Aerial crown-view tile of a tropical tree (Barro Colorado Island, Panama), acquired 20240813:
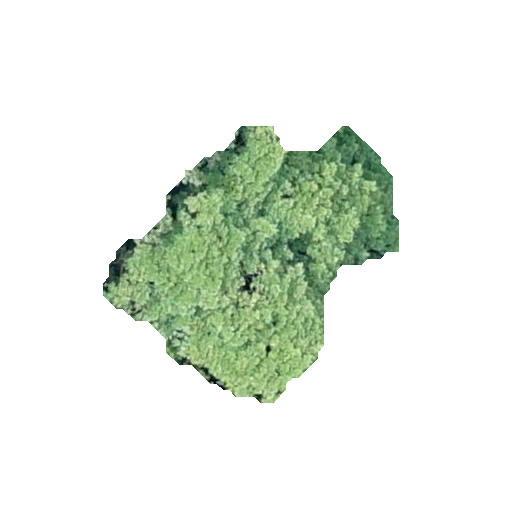
Species: Tabebuia rosea
GBIF accepted scientific name: Tabebuia rosea
Crown area: 74.135 m²